Question: I'm trying to achieve this layout:

- -
I'm using bootstrap, but I'm a beginner, and I'm trying to achieve this layout using the table component. I don't know if using the table component for this layout is the more correct approach or panel or some other thing.
The layout that I'm getting is this:<URL>, but the table titles are not aligned with the content also the content of each row is not vertically aligned.
Do you know how fix? And also if the table is a correct approach for this layout?
html:
'''
<div class="row no-gutters bg-white">
<div class="col-12 col-md-8 px-4 pb-4">
<table class="table table-responsive-sm border">
<thead>
<tr class="d-flex justify-content-between">
<th scope="col" class="mr-auto">Type</th>
<th scope="col">Quantity</th>
<th scope="col">Subtotal</th>
</tr>
</thead>
<tbody>
<tr>
<td class="">
<span class="text-heading-blue font-weight-semi-bold">Type1</span>
<small class="font-weight-light d-block">Description</small>
</td>
<td><select class="form-control font-weight-normal text-gray" id="exampleFormControlSelect1">
<option selected class="selected">0</option>
<option>1</option>
<option>2</option>
</select>
</td>
<td>0</td>
</tr>
<tr>
<td class="">
<span class="text-heading-blue font-weight-semi-bold">Type2</span>
<small class="font-weight-light d-block">Description</small>
</td>
<td><select class="form-control font-weight-normal text-gray" id="exampleFormControlSelect1">
<option selected class="selected">2</option>
<option>1</option>
<option>2</option>
</select>
</td>
<td>2</td>
</tr>
</tbody>
</table>
</div>
</div>
'''
With panels is also not working: <URL> The titles are not aligned with the content.
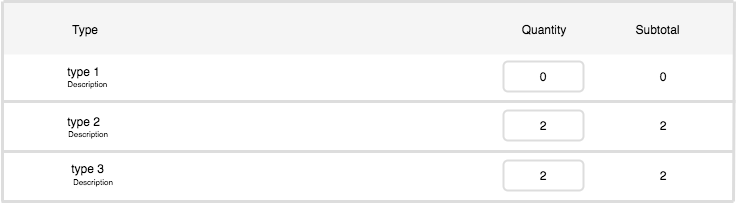
Answer: Try this code it will give you the layout what you want.
'''
<!DOCTYPE html>
<html lang="en">
<head>
<title>Bootstrap Example</title>
<meta charset="utf-8">
<meta name="viewport" content="width=device-width, initial-scale=1">
<link rel="stylesheet" href="https://maxcdn.bootstrapcdn.com/bootstrap/3.3.7/css/bootstrap.min.css">
<script src="https://ajax.googleapis.com/ajax/libs/jquery/3.2.1/jquery.min.js"></script>
<script src="https://maxcdn.bootstrapcdn.com/bootstrap/3.3.7/js/bootstrap.min.js"></script>
</head>
<body>
<div class="row no-gutters bg-white">
<div class="col-12 col-md-8 px-4 pb-4">
<table class="table table-responsive-sm table-bordered">
<thead class='text-center'>
<tr class="text-center ">
<th scope="col" class="mr-auto">Type</th>
<th scope="col">Quantity</th>
<th scope="col">Subtotal</th>
</tr>
</thead>
<tbody >
<tr >
<td class="">
<span class="text-heading-blue font-weight-semi-bold">Type1</span>
<br/><small class="font-weight-light d-block">Description</small>
</td>
<td><select class="form-control font-weight-normal text-gray" id="exampleFormControlSelect1">
<option selected class="selected">0</option>
<option>1</option>
<option>2</option>
</select>
</td>
<td>0</td>
</tr>
<tr>
<td class="">
<span class="text-heading-blue font-weight-semi-bold">Type2</span>
<br/><small class="font-weight-light d-block">Description</small>
</td>
<td><select class="form-control font-weight-normal text-gray" id="exampleFormControlSelect1">
<option selected class="selected">2</option>
<option>1</option>
<option>2</option>
</select>
</td>
<td>2</td>
</tr>
</tbody>
</table>
</div>
</div>
</body>
</html>
'''